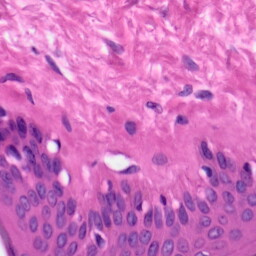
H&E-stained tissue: Skin